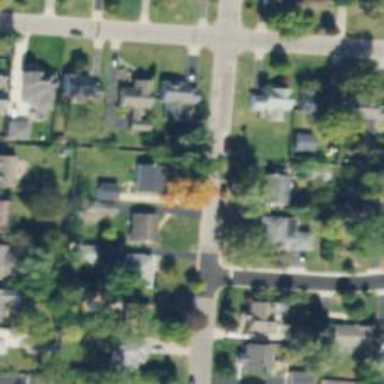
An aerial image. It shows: Residential driveway designated as service road.